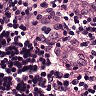
Metastatic tissue present: no